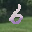
Label: 6